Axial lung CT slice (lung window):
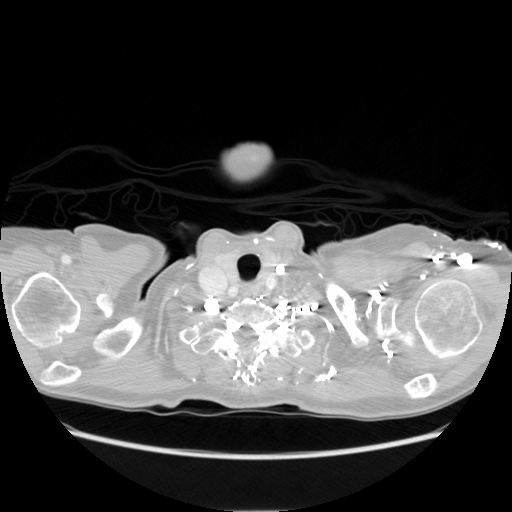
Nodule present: no